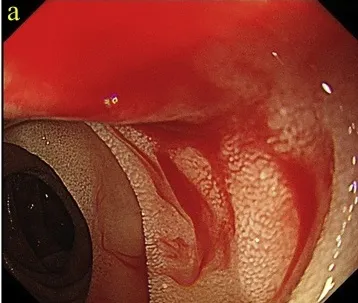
(a) Upper gastrointestinal endoscopy showed a duodenal submucosal protruding lesion which caused bleeding.
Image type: endoscopy (gi_endoscopy)